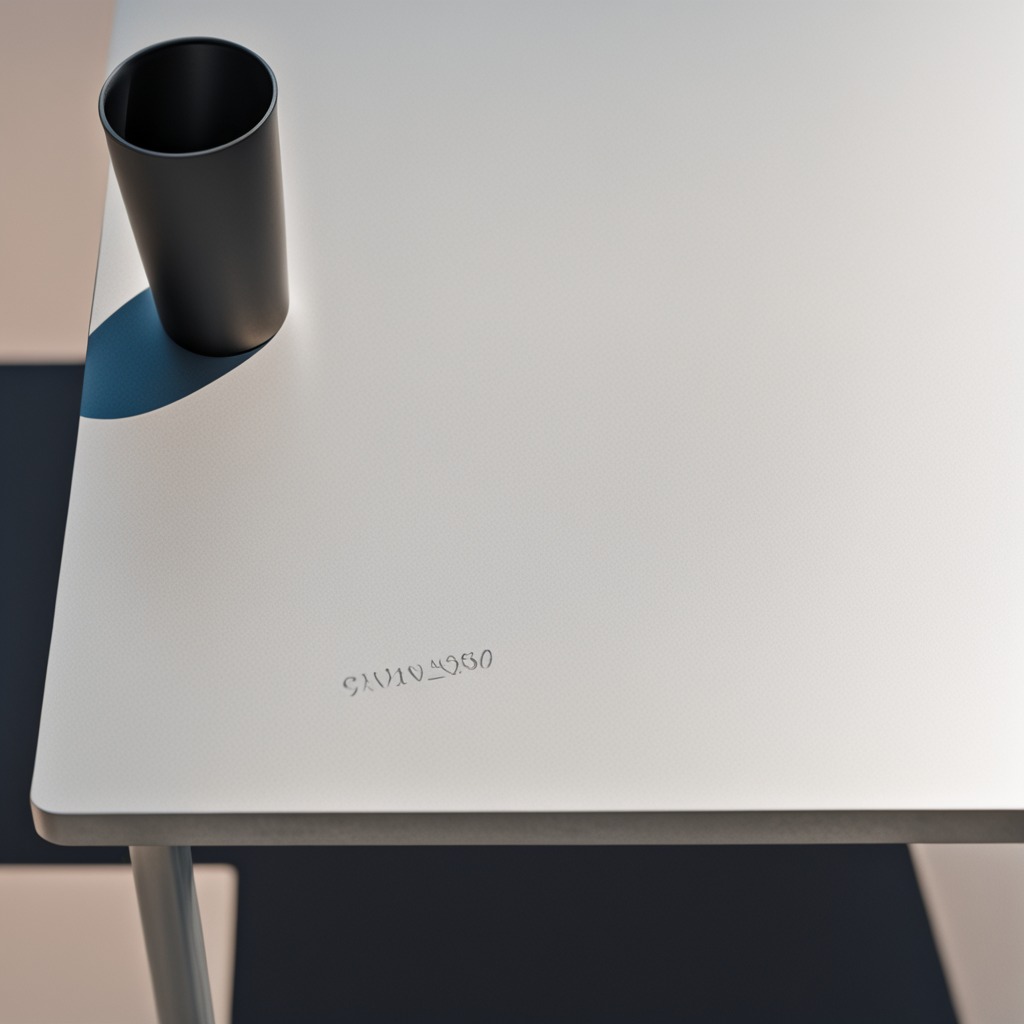
A coiled metal spring is lying on the clean utility table in a temporary outdoor tool station.